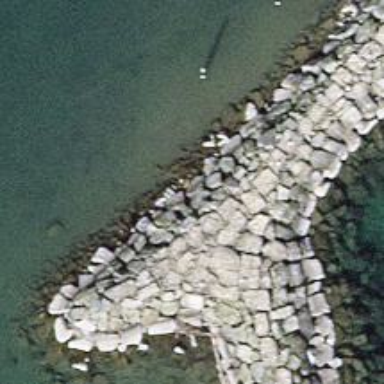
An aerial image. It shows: Breakwater structure.